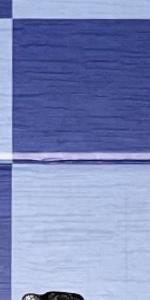
Label: Empty